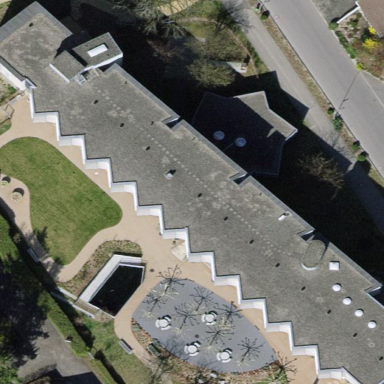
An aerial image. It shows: Nursing home building.